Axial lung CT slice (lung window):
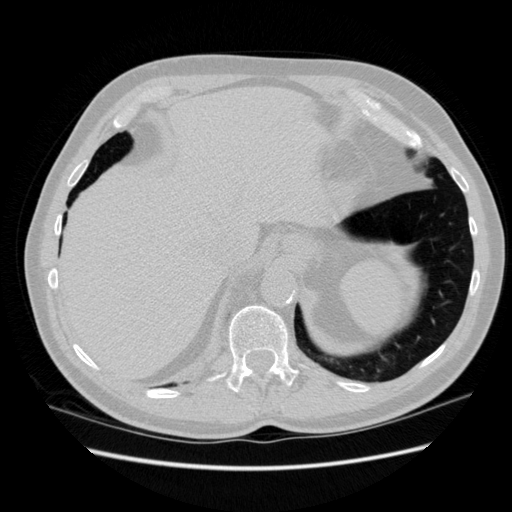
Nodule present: no